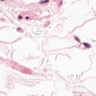
Metastatic tissue present: no